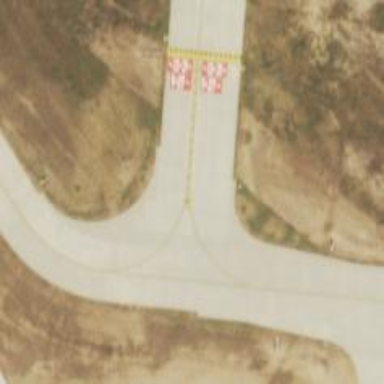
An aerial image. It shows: Image of taxiway at airport.